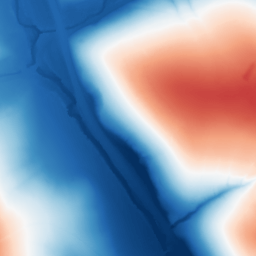
Category: trend_removal
Decomposition family: polynomial
Decomposition parameters: degree: 1
Upsampling method: cubic_catmull_rom
Upsampling parameters: scale: 8
Upsampling scale: 8